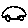
Label: car